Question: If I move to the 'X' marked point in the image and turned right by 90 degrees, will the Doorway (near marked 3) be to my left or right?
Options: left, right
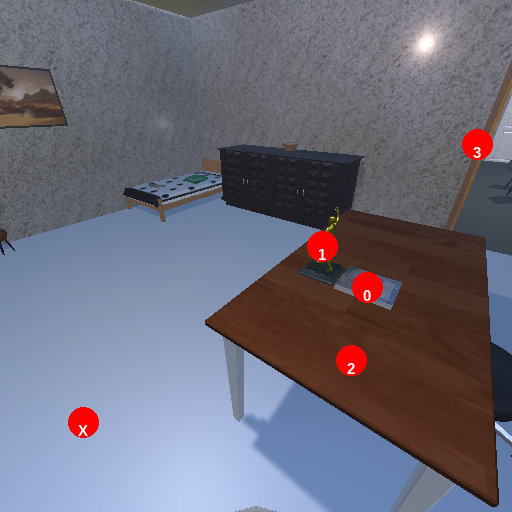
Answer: left